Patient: sex F, age 76
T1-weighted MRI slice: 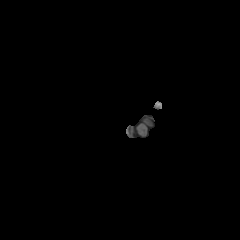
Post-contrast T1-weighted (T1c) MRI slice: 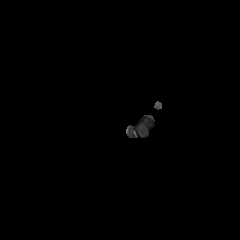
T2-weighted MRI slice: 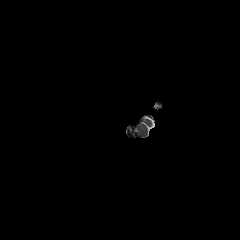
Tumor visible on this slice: no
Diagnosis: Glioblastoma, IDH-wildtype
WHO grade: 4